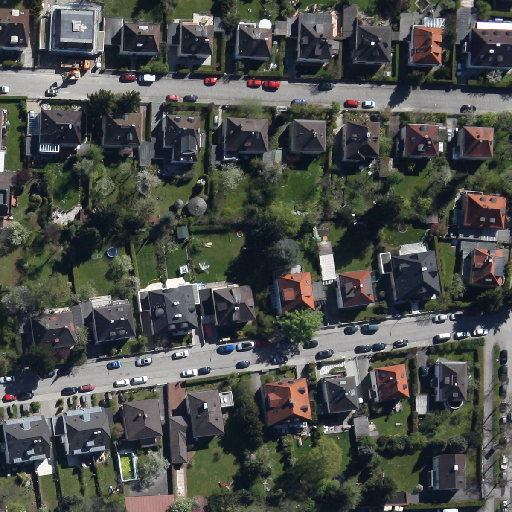
Referring expression: vehicle